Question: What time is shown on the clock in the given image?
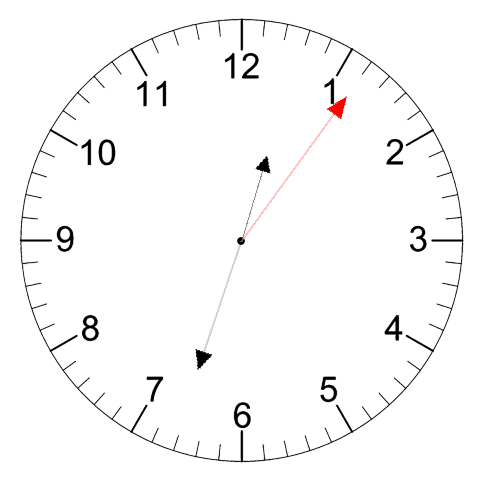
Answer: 12:33:06